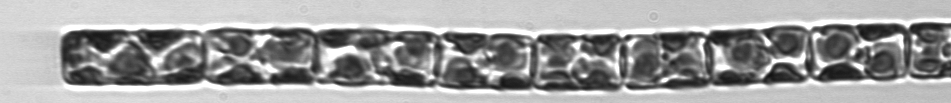
Label: Guinardia_delicatula